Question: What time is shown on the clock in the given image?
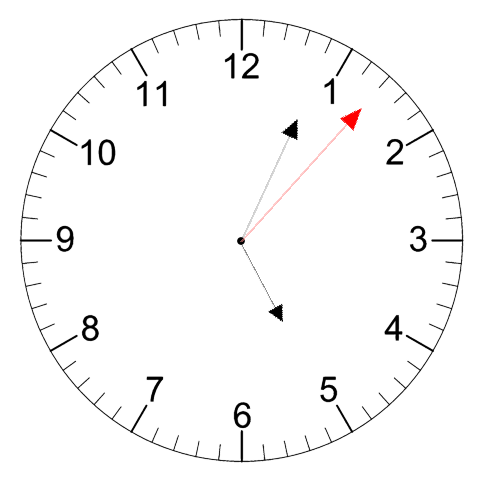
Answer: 05:04:07